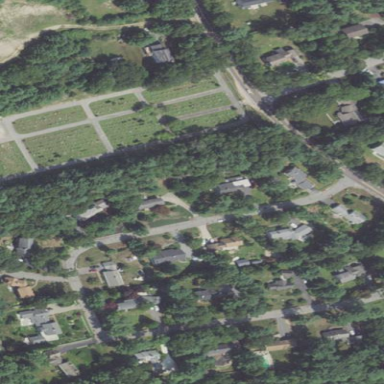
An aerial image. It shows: Cemetery that holds historical significance.